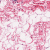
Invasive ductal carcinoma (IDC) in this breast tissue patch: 0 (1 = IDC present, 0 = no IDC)